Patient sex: M
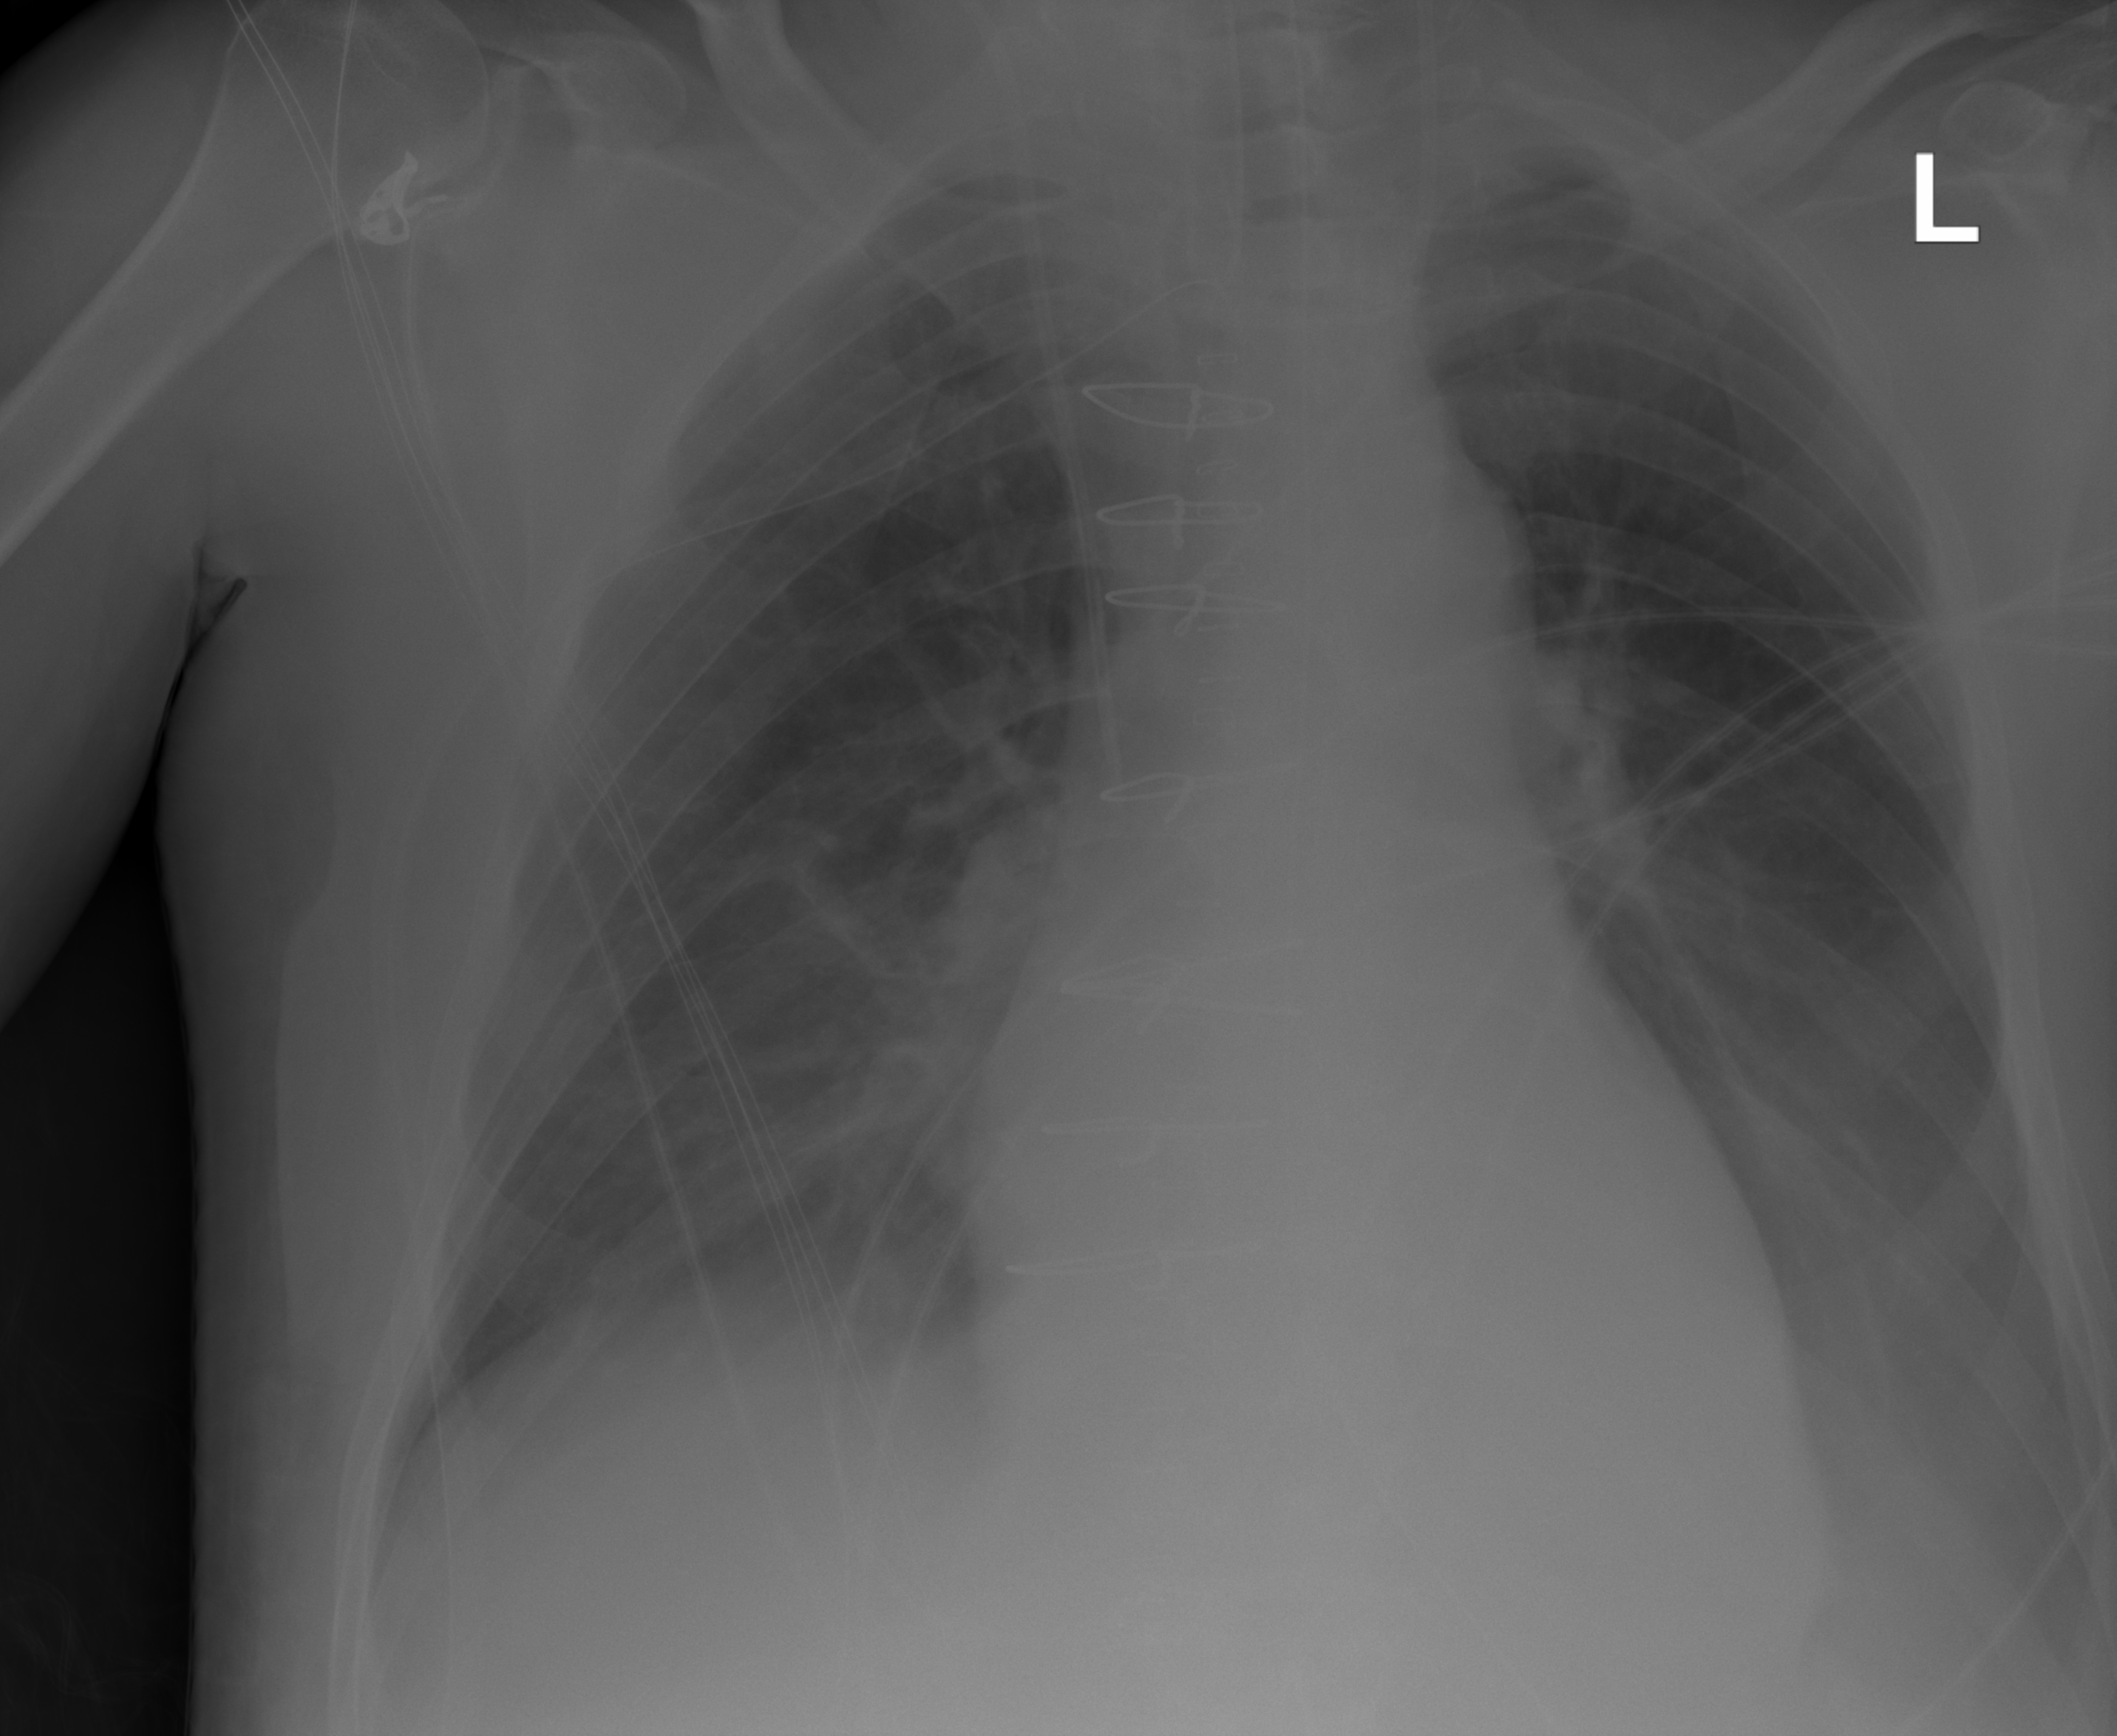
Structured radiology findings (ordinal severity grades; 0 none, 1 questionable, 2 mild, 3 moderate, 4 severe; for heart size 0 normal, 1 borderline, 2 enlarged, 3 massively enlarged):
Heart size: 0
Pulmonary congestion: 1
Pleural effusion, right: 2
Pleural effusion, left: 2
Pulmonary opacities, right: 0
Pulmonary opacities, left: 0
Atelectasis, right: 2
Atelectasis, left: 2